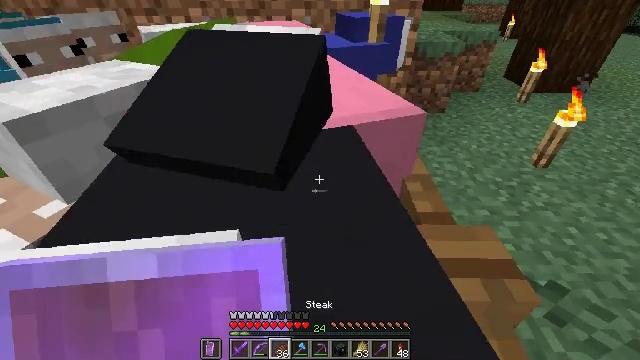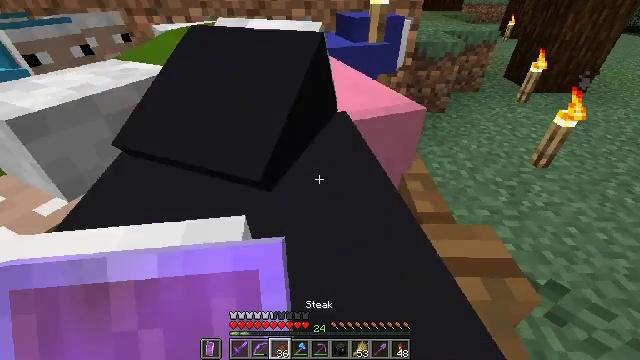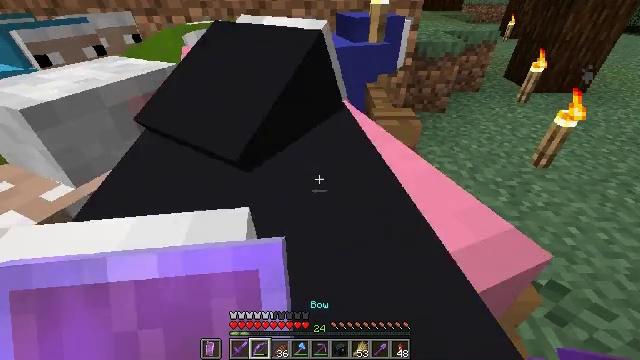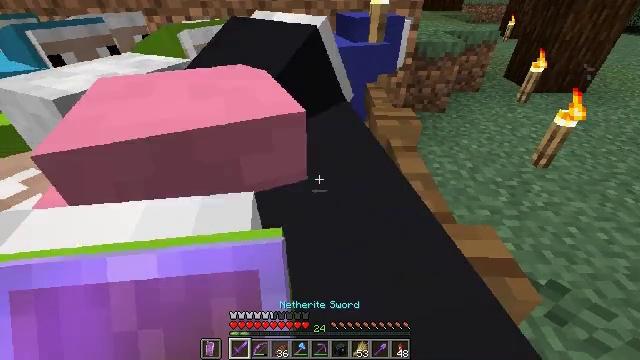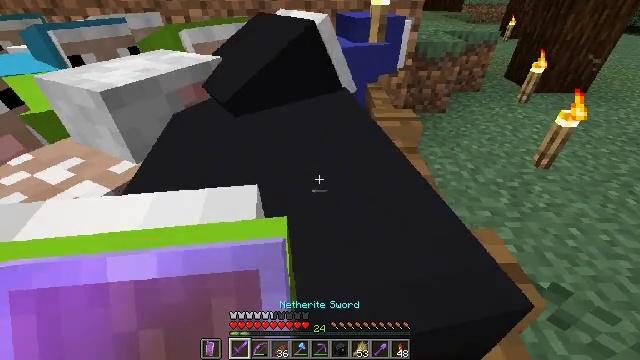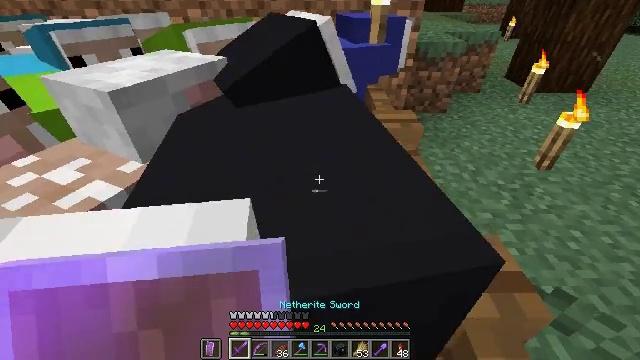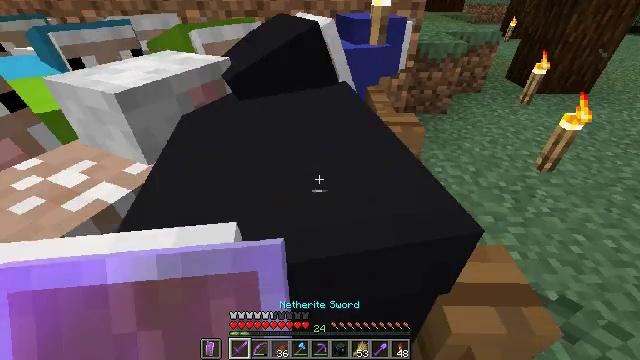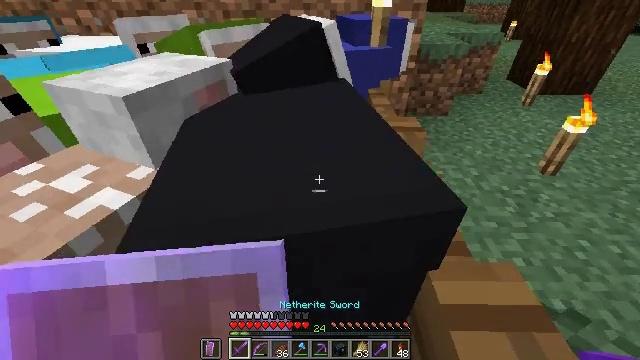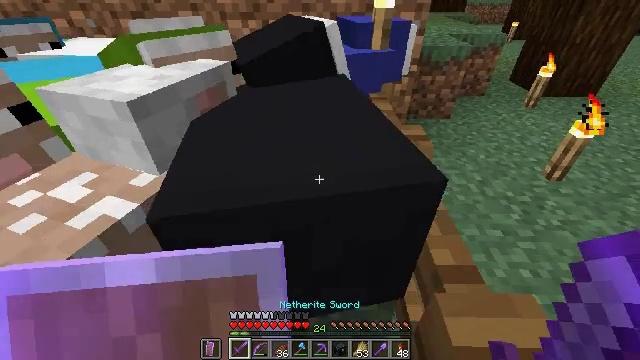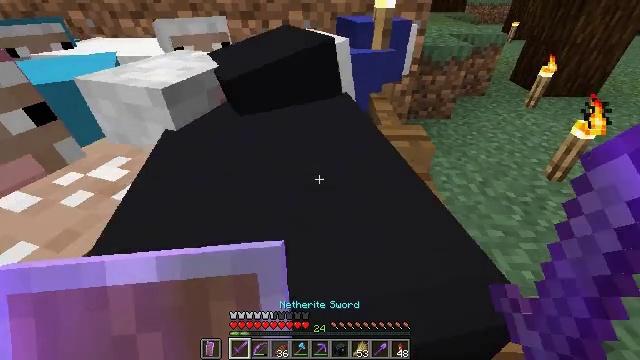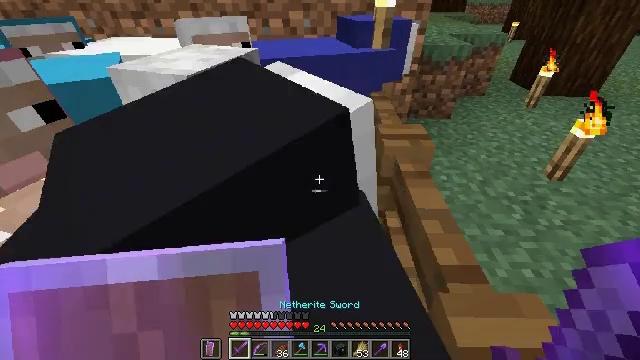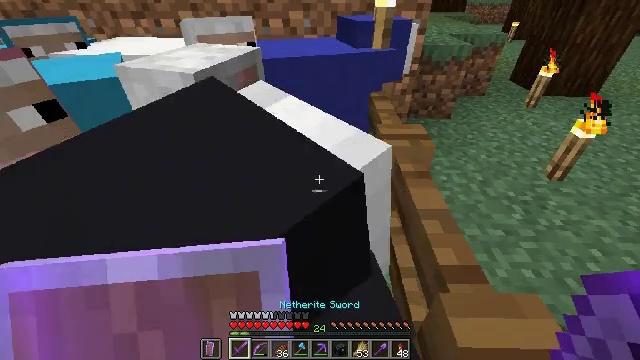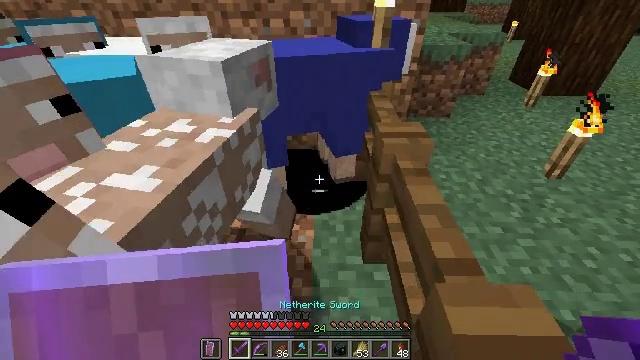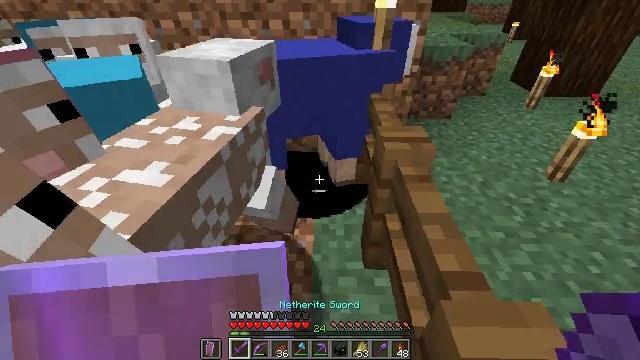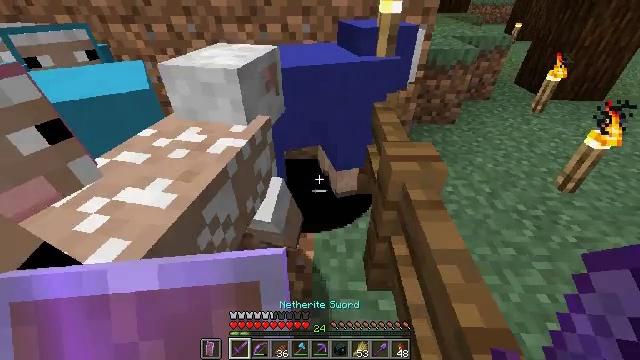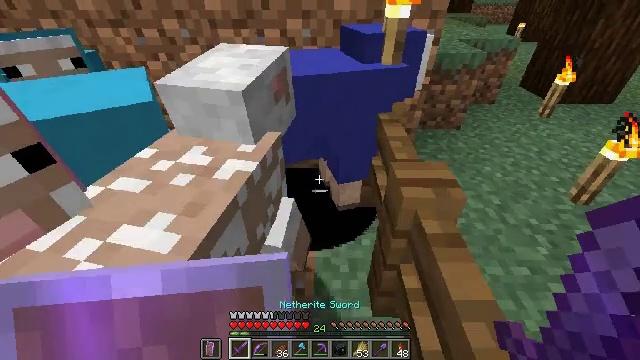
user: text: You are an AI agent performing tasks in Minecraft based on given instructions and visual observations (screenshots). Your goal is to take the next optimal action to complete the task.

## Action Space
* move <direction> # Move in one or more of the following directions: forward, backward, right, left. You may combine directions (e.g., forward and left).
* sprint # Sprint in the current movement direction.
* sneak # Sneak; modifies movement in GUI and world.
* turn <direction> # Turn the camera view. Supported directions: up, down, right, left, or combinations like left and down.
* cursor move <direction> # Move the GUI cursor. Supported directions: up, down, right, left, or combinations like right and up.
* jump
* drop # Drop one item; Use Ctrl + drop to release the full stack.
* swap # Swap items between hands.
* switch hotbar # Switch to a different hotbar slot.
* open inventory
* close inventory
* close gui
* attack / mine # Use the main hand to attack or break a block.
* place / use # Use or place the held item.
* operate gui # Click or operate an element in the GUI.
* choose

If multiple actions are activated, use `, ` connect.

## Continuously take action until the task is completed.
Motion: motion action
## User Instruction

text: Hunt animals.
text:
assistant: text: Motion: no_op
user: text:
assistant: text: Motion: no_op
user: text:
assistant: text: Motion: no_op
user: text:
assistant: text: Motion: no_op
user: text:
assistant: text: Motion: no_op
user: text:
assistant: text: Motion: no_op
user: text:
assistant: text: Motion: no_op
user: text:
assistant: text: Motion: no_op
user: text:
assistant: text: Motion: no_op
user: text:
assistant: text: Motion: no_op
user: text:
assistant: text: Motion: no_op
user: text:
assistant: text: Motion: no_op
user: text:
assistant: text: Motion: move forward
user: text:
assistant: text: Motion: move forward
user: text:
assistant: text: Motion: move forward
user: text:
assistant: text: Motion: move forward
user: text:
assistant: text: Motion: no_op
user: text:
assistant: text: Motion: no_op
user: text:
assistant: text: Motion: turn left and up
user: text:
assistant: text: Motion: turn up
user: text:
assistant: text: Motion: no_op
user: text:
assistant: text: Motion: no_op
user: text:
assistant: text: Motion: no_op
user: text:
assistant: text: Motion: no_op
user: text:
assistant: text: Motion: attack / mine and use / place
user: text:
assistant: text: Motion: turn left and down, attack / mine
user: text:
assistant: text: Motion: attack / mine
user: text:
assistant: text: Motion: no_op
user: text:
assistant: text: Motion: no_op
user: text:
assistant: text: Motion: no_op